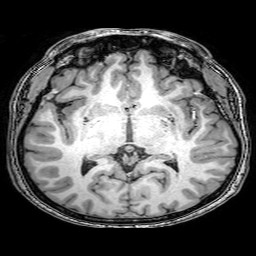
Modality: T1w
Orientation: coronal
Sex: male
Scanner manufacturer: philips
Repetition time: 0.008193 s
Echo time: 0.00376 s